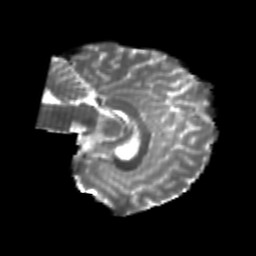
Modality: T2w
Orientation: sagittal
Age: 20
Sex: female
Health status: healthy
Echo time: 0.074 s